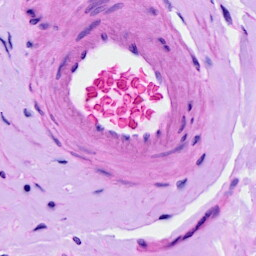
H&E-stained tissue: Ovarian